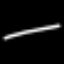
Label: line